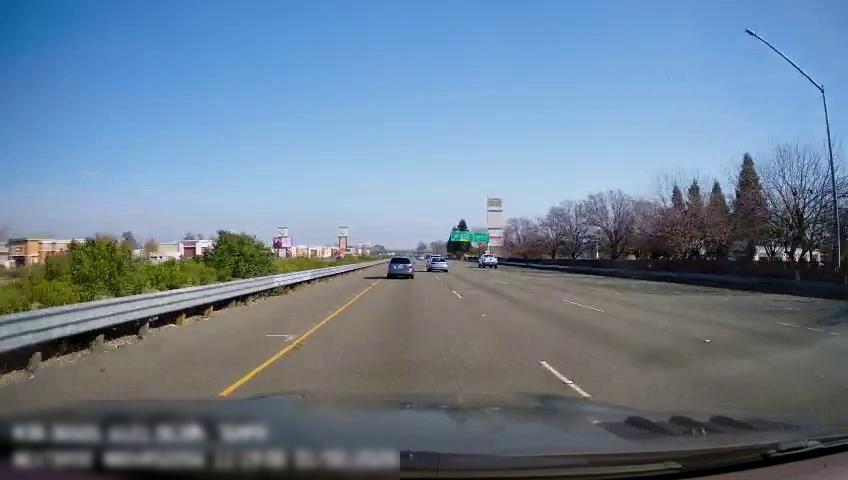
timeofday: Day
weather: Sunny
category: Drivable Space
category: Vehicles | Car
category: Vehicles | Car
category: Vehicles | Truck
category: Lanes | Current Lane
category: Lanes | Current Lane
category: Lanes | Alternate Lane
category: Lanes | Alternate Lane
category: Traffic | Lights
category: Traffic | Lights
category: Traffic | Signs